Question: When I open up a script without a database connection Visual Studio puts this stupid message in the tab text of "Not Connected"

It takes up half the space on a tab, often sacrificing meaningful parts of the name to display information I don't care about. There's a status bar that says disconnected, that's all I need.
In Options > Database Tools > Transact-SQL Editor, under tab text there's options to remove database name, login name and server name but none seem to remove this message.
Does anyone know how to remove it?
Thanks,
Chris.
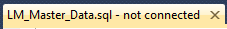
Answer: I think I have it!
1. Right click on a sql file
2. Choose open with
3. Choose Source Code (Text) Editor
4. Click "Set as default" then click OK
Now this will also take away a lot of other features (like being able to execute the query) but I prefer to use Management Studio for running queries.